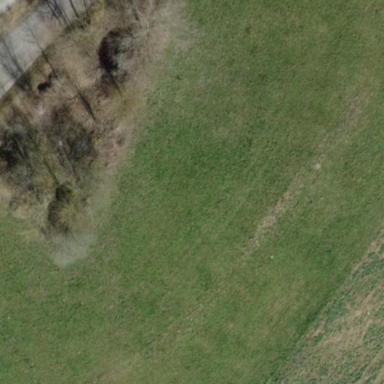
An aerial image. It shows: Beautiful meadow.